Question: How do you make it so that you don't get this every time you make a new project in PyCharm?

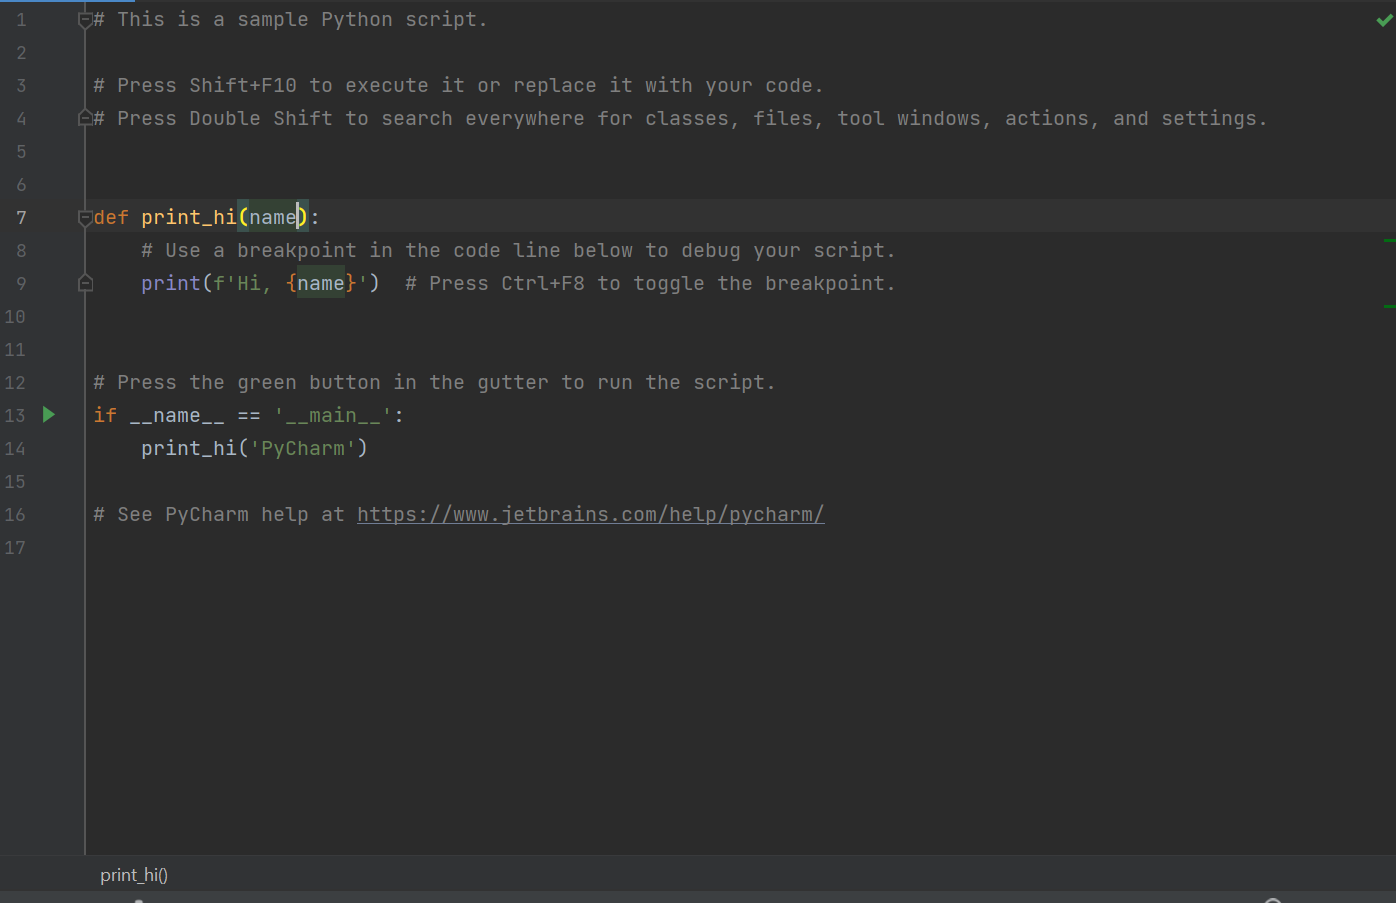
Answer: Creation of the sample welcome script can be disabled in the 'File' '>' 'New Project' dialogue by unchecking the option 'Create a main.py welcome script' with the subtitle . See the documentation <URL>. As shown in the screenshot.
<URL>